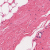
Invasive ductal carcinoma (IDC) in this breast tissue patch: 0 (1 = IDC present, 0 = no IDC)